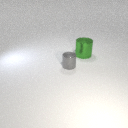
small gray metal cylinder in front of large green metal cylinder